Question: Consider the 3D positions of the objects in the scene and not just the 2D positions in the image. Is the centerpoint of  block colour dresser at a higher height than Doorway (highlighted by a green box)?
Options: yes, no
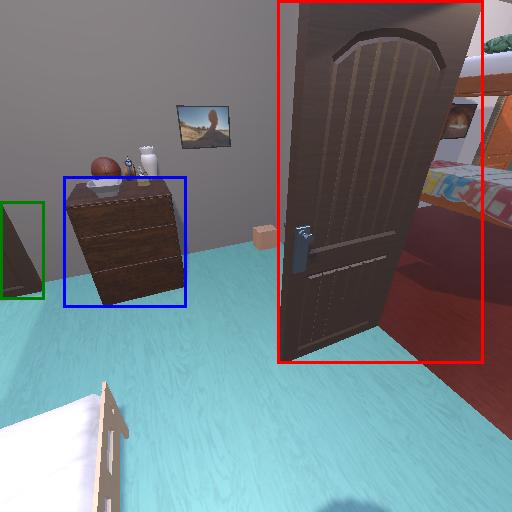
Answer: yes